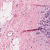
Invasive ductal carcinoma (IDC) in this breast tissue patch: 1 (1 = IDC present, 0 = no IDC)